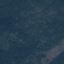
Land use / land cover class: Forest